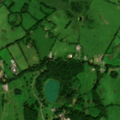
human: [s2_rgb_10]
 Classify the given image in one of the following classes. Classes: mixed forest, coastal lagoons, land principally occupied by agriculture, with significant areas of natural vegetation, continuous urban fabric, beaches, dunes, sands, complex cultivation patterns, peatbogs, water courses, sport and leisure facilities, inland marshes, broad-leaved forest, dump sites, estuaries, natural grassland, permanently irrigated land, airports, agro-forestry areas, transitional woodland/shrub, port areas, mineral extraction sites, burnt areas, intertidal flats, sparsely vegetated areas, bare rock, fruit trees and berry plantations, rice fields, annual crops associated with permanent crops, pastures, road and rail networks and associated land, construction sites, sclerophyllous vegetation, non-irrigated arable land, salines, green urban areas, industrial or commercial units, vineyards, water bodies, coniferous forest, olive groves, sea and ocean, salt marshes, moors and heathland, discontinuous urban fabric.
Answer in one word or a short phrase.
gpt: pastures, land principally occupied by agriculture, with significant areas of natural vegetation, broad-leaved forest